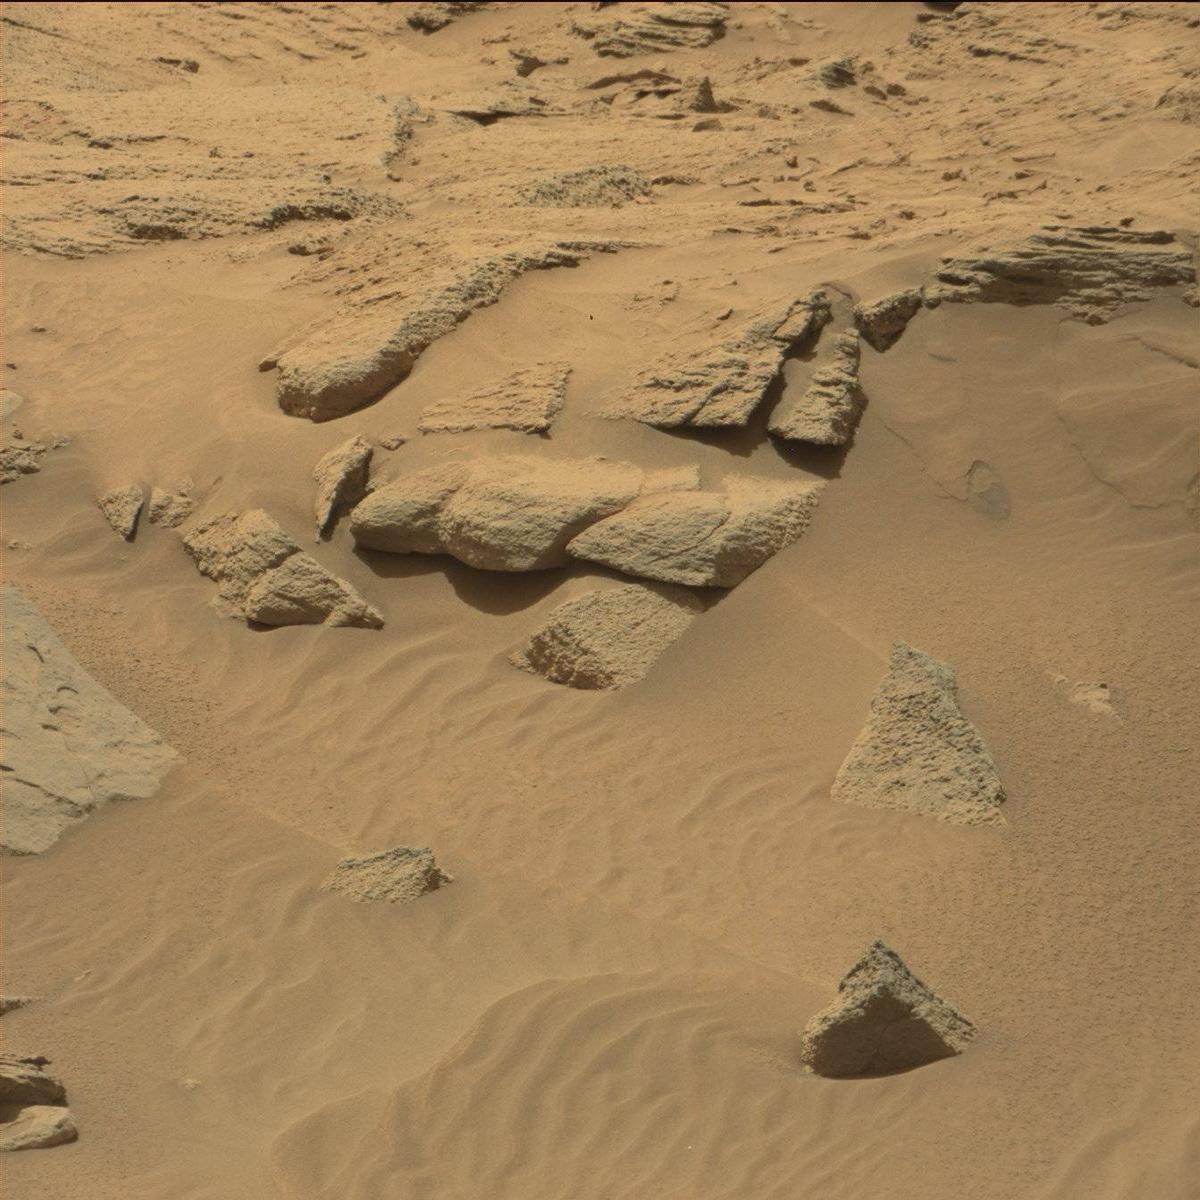
Terrain classes present: Bedrock, Sand / Soil